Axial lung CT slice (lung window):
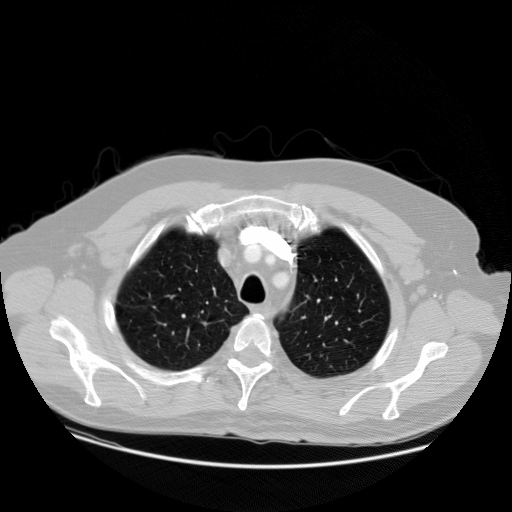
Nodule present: no